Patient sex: M
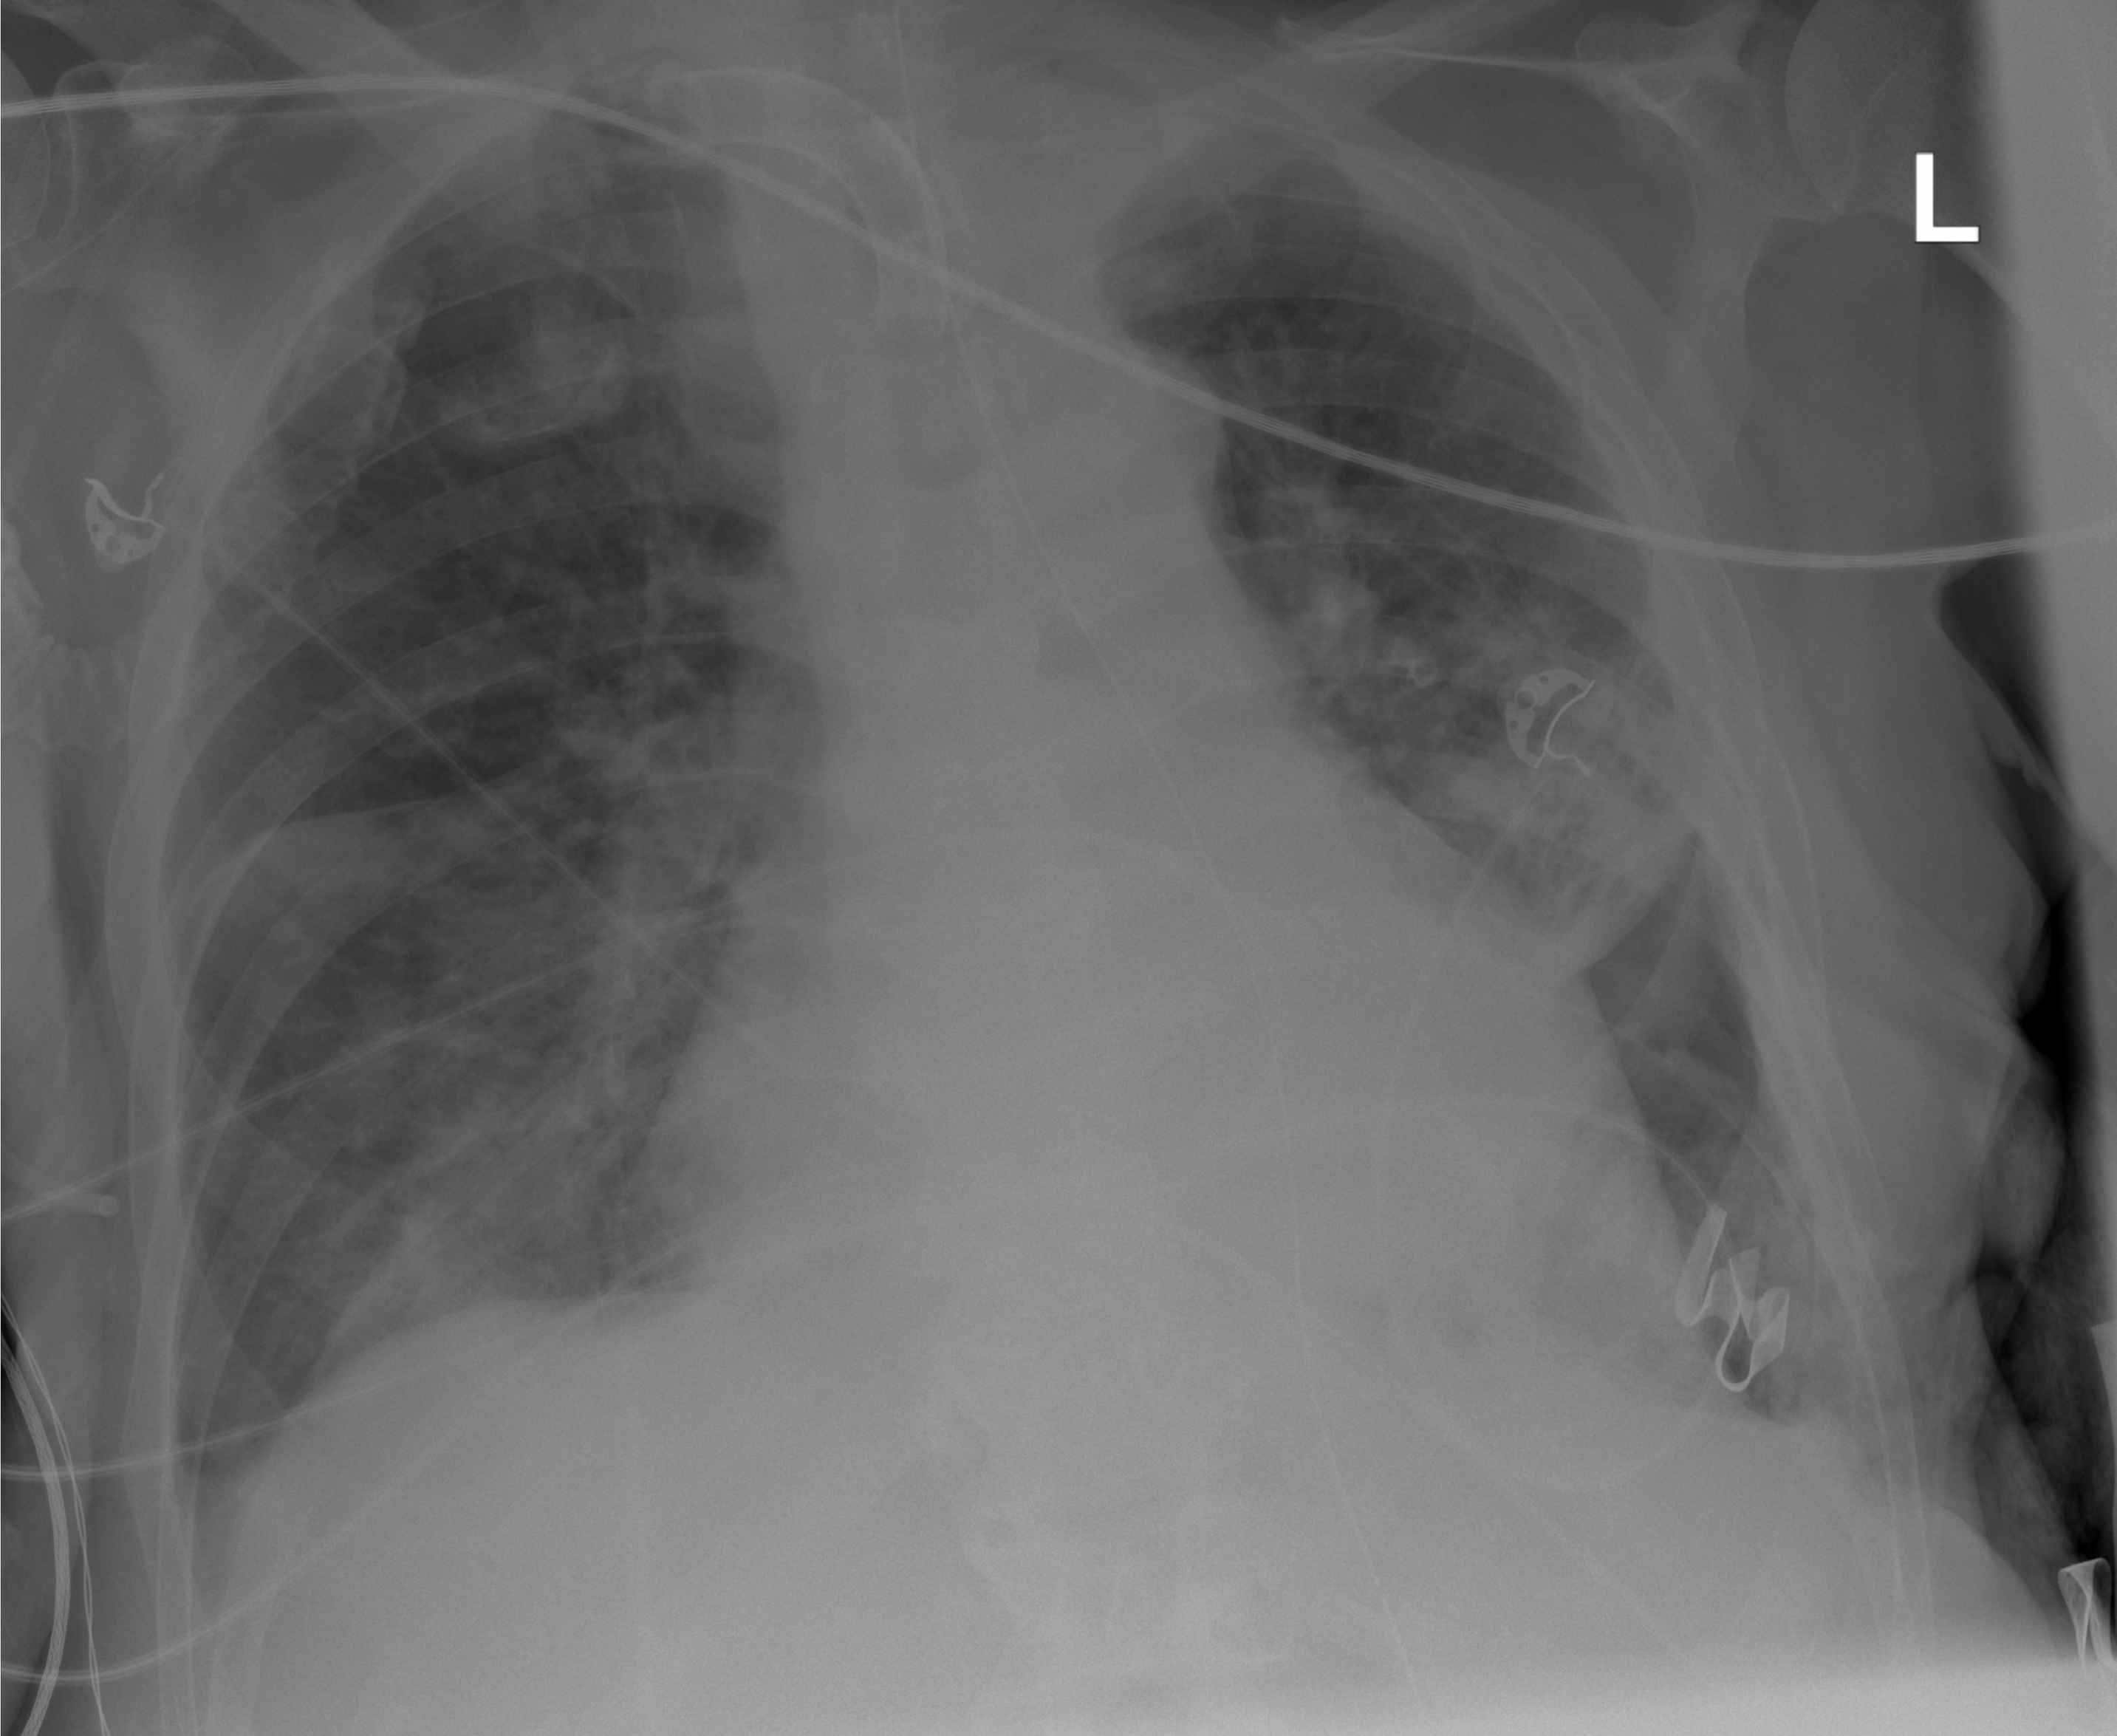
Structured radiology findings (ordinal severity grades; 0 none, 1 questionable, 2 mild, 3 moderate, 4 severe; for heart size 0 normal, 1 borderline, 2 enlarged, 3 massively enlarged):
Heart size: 2
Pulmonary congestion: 2
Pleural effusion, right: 0
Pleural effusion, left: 2
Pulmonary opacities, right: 2
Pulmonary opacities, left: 0
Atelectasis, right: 0
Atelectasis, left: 2